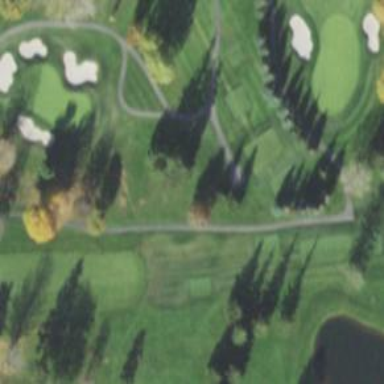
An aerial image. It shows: Path designated for golf carts.